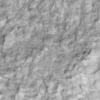
Label: not_dusty